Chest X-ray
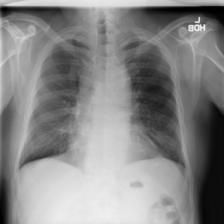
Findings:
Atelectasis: negative
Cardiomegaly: negative
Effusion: negative
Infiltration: negative
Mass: negative
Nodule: negative
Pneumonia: negative
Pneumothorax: negative
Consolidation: negative
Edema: negative
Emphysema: negative
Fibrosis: negative
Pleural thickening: negative
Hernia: negative